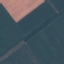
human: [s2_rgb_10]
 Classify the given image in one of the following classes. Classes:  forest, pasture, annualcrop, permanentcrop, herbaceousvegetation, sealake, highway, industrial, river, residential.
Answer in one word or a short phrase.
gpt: AnnualCrop